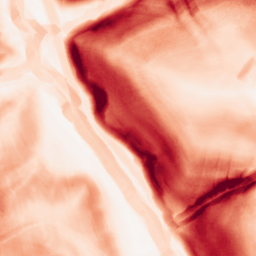
Category: morphological
Decomposition family: morphological_gradient
Decomposition parameters: size: 7
shape: diamond
Upsampling method: sinc_hamming
Upsampling parameters: scale: 2
kernel_size: 8
Upsampling scale: 2